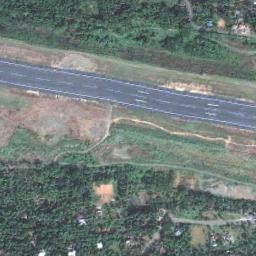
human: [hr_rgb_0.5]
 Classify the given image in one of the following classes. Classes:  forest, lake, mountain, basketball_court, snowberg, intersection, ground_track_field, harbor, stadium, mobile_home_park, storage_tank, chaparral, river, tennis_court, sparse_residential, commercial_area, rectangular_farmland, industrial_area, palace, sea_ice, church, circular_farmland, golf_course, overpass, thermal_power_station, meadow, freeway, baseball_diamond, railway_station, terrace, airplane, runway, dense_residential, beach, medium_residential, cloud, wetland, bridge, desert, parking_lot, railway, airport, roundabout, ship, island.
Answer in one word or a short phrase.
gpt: runway